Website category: book
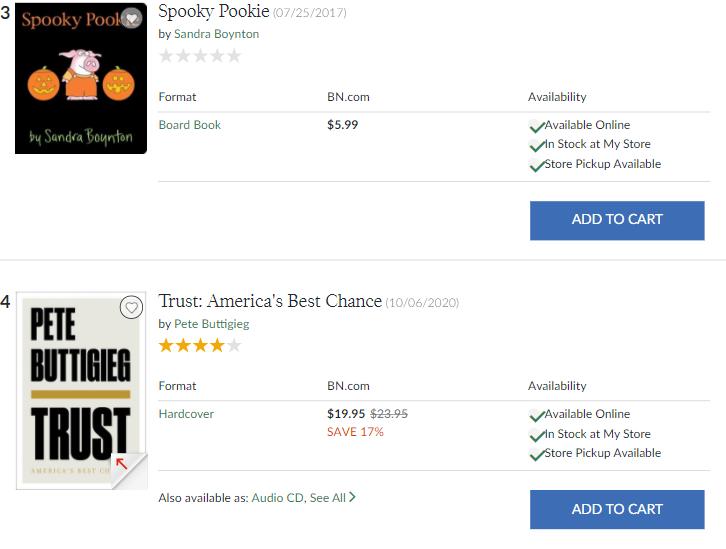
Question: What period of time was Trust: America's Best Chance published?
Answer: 10/06/2020

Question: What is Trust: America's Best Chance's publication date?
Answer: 10/06/2020

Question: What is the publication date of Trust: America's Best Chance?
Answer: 10/06/2020

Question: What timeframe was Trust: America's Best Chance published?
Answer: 10/06/2020

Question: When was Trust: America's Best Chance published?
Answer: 10/06/2020

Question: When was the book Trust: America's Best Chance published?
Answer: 10/06/2020

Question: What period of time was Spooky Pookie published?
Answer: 07/25/2017

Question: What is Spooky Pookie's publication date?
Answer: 07/25/2017

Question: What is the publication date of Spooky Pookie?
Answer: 07/25/2017

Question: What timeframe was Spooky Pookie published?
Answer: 07/25/2017

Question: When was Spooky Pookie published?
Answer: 07/25/2017

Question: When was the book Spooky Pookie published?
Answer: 07/25/2017

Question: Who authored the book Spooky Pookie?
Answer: Sandra Boynton

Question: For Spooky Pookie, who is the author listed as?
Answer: Sandra Boynton

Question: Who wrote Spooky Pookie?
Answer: Sandra Boynton

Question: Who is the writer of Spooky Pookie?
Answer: Sandra Boynton

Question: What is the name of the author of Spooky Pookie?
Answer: Sandra Boynton

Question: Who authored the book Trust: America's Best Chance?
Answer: Pete Buttigieg

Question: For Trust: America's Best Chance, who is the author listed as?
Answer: Pete Buttigieg

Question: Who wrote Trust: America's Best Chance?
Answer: Pete Buttigieg

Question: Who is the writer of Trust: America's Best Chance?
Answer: Pete Buttigieg

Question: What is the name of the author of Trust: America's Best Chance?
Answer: Pete Buttigieg

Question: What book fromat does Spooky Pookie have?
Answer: Board Book

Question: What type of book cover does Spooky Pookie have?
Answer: Board Book

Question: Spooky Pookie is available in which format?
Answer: Board Book

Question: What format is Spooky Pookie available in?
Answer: Board Book

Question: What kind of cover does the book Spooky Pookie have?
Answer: Board Book

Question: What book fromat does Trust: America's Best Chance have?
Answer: Hardcover

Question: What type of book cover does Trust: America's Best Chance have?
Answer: Hardcover

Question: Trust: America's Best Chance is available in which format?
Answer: Hardcover

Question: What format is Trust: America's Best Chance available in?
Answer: Hardcover

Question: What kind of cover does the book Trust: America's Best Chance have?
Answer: Hardcover

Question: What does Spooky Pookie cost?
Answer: $5.99

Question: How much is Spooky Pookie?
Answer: $5.99

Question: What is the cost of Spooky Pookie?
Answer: $5.99

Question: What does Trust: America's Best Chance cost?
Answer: $19.95

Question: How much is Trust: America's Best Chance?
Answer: $19.95

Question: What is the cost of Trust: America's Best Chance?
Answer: $19.95

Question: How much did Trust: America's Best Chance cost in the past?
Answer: $23.95

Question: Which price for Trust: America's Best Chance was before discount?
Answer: $23.95

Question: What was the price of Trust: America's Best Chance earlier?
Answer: $23.95

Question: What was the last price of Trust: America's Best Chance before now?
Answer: $23.95

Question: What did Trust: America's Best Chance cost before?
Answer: $23.95

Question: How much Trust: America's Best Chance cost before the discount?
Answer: $23.95

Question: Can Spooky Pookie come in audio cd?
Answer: no

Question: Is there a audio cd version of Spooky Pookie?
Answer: no

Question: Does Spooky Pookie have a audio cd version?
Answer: no

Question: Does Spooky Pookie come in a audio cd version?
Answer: no

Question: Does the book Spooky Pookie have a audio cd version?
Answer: no

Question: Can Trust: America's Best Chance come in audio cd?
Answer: yes

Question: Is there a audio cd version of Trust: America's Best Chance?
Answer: yes

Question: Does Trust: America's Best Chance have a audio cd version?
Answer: yes

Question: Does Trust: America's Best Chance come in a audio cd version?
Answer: yes

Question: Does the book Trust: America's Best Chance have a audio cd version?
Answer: yes

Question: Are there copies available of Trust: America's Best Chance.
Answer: yes

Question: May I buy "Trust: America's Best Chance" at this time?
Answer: yes

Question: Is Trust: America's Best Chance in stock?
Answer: yes

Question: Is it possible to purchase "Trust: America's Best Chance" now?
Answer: yes

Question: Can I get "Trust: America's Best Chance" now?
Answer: yes

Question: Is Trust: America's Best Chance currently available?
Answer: yes

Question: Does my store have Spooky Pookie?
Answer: yes

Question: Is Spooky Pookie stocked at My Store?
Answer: yes

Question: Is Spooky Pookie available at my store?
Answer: yes

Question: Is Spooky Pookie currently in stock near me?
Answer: yes